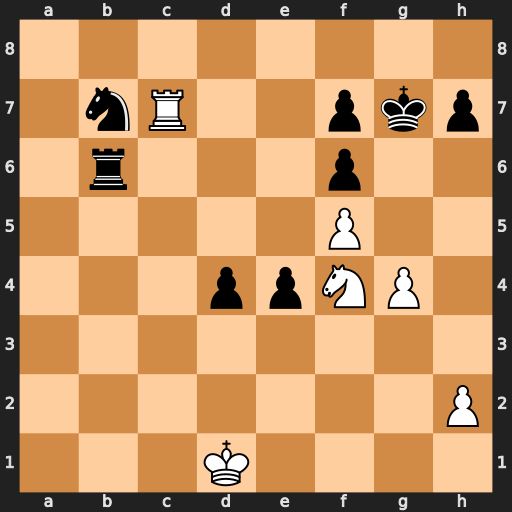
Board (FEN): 8/1nR2pkp/1r3p2/5P2/3ppNP1/8/7P/3K4
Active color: w
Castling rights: -
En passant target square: -
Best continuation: Ne6+ Rxe6 fxe6